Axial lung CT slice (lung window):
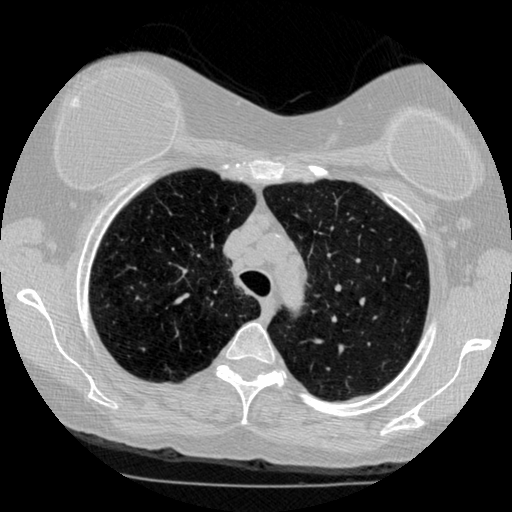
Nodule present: no